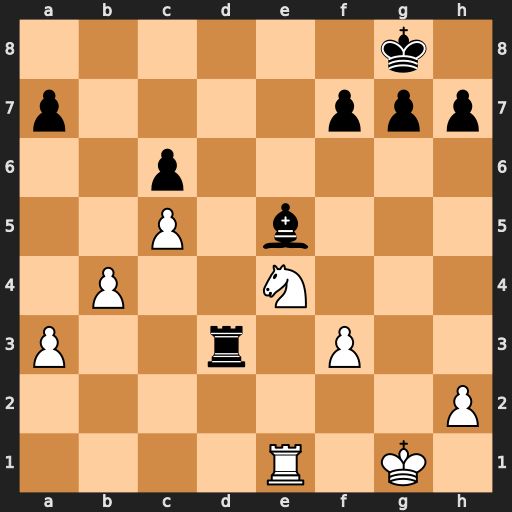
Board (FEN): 6k1/p4ppp/2p5/2P1b3/1P2N3/P2r1P2/7P/4R1K1
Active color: w
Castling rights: -
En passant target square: -
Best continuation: Nf2 Rxa3 Rxe5